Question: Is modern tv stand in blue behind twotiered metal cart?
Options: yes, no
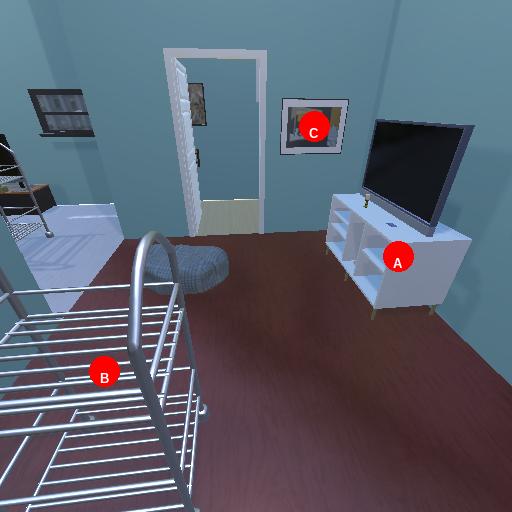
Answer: yes